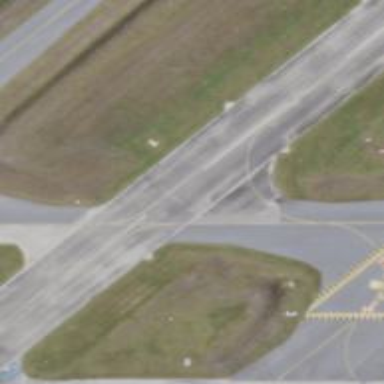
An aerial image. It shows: Image of taxiway at airport.